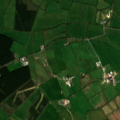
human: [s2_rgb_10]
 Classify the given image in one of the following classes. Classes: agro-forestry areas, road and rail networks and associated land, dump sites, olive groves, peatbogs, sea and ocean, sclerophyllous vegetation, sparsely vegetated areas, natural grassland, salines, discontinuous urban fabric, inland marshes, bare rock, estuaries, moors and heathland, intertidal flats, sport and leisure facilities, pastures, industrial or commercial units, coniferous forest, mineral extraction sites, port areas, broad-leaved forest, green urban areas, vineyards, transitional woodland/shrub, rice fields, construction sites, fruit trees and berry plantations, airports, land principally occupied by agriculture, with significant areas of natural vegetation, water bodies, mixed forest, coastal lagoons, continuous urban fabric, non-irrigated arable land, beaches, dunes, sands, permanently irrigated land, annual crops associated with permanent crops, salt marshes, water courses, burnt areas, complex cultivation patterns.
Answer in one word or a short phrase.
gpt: pastures, coniferous forest